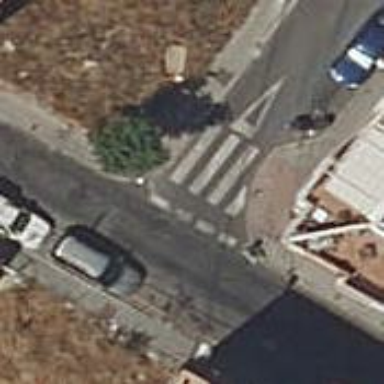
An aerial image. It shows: Unmarked crossing on the road.